Question: I'm building a website with PHP & mySQL.
In my application, the categories of products are stored as hierarchy in DB.
I followed the approach of "Materialized path" (aka "Flat table Model") & created a table like this :

Suppose I want to build a breadcrumb for items in category FLASH (category_id=8) :
I wonder if I could get the line of ancestry from 'FLASH' IN CORRECT ORDER by this query:
'''
Select * from category where category_ID in (1,6,7,8) ORDER BY '1,6,7,8'
'''
What can be the correct replacement for :
'''
ORDER BY '1,6,7,8'
'''
? Thanks for all suggestions !
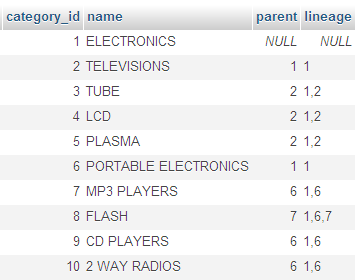
Answer: I found the answer my own !
'''
SELECT *
FROM category
WHERE category_ID
IN ( 1, 6, 7, 8 )
ORDER BY category_ID =1 DESC , category_ID =8 DESC , category_ID =7 DESC , category_ID =6 DESC
'''
The SQL string above can help me to sort ID by any predefined order : 1-6-7-8 or 1-8-7-6 or 6-1-8-7 or any thing else !